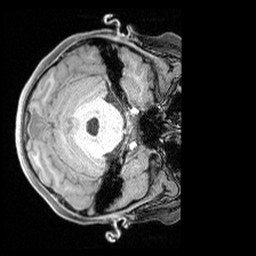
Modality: T1w
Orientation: axial
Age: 10
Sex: female
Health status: ill
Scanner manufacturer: siemens
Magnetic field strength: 3 T
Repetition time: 1.6 s
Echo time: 0.00179 s